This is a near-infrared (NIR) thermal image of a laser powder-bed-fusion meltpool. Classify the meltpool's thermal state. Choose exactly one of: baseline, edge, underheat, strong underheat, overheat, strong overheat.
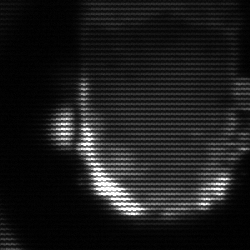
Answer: baseline